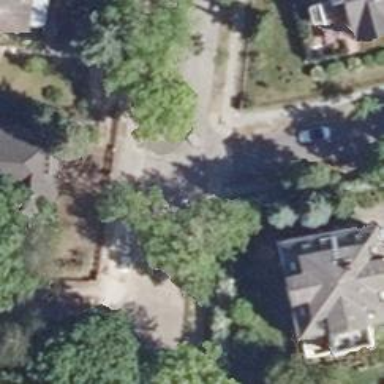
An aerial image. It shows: Residential road with sidewalks on both sides.